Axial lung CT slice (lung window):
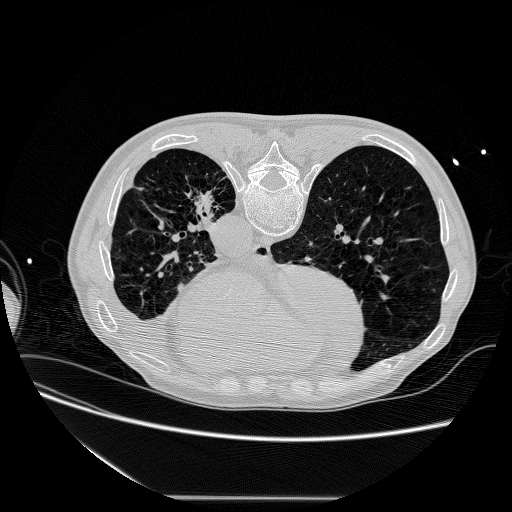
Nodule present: yes
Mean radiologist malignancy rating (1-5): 2